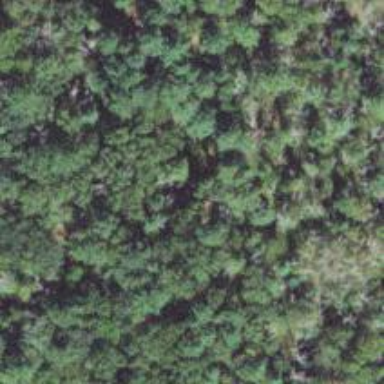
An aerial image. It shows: Needle-leaved woodland.